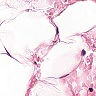
Metastatic tissue present: no